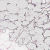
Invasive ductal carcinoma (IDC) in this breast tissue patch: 0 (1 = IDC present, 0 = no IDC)